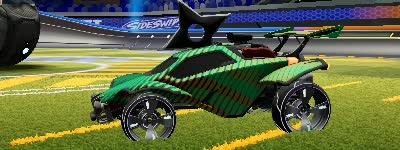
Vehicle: octane